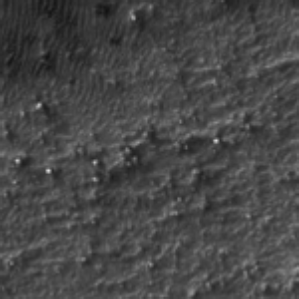
Label: frost